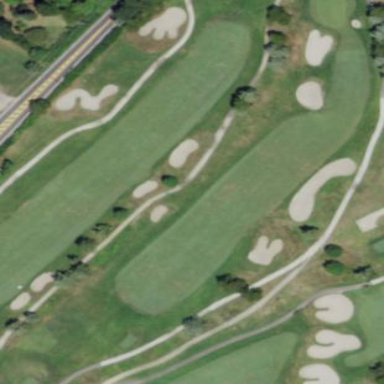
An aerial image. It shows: Rough area in golf course.